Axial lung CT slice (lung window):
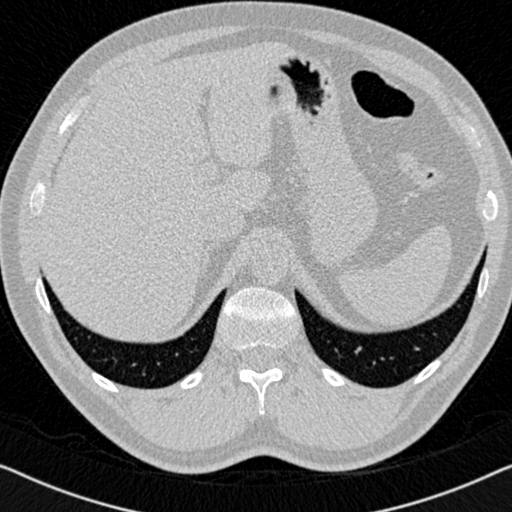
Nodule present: no